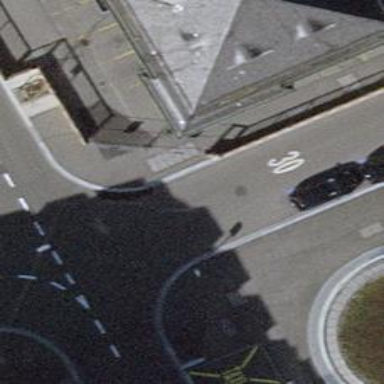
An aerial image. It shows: Kerb barrier.